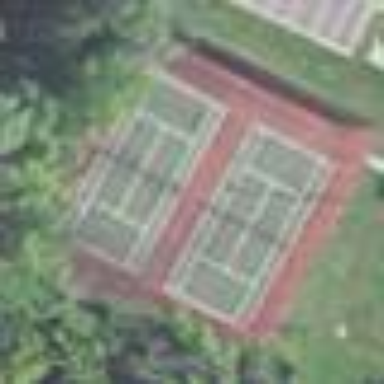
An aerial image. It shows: Tennis court on pitch designated for leisure land.